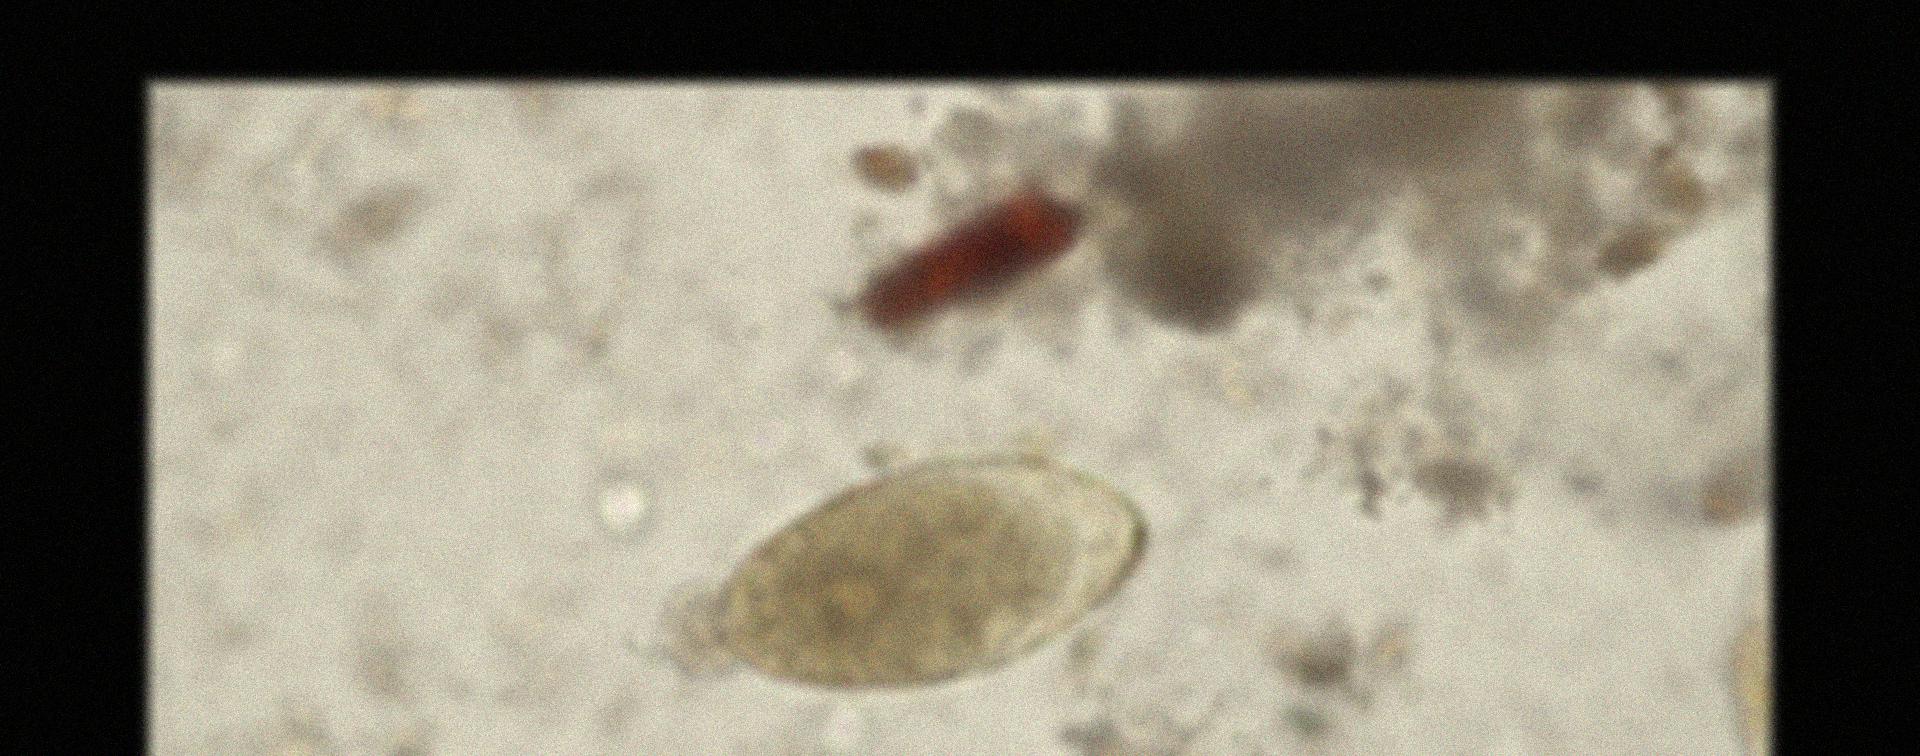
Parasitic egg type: Fasciolopsis buski